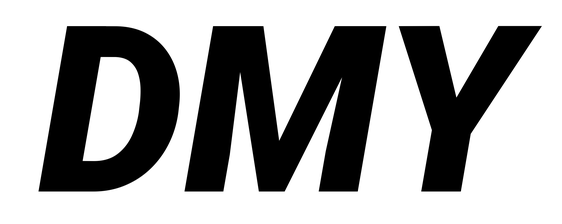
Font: Roboto-Italic_Black_Italic